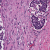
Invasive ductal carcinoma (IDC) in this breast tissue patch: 1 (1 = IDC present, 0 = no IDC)